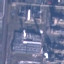
Land use / land cover: Industrial